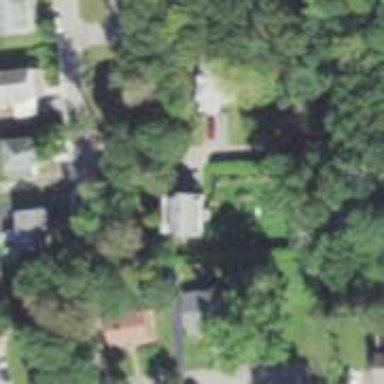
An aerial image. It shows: Residential driveway.